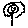
Label: flower